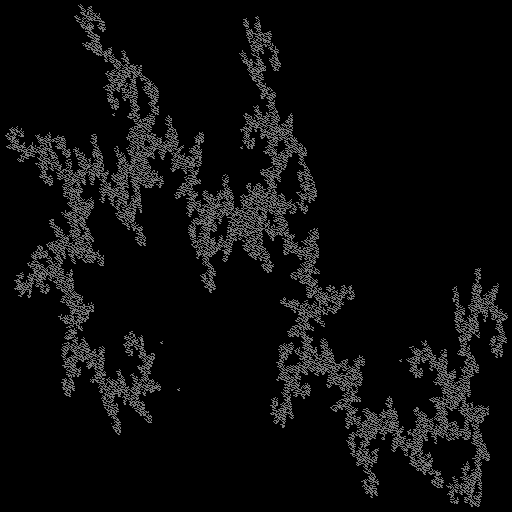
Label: greygoldenrod